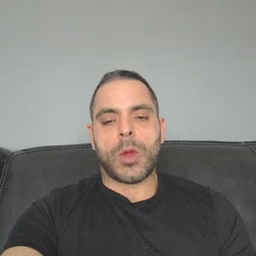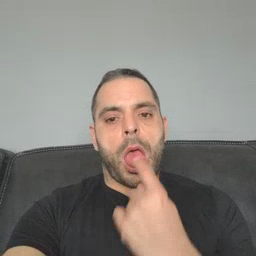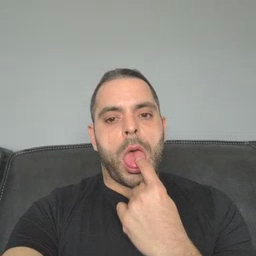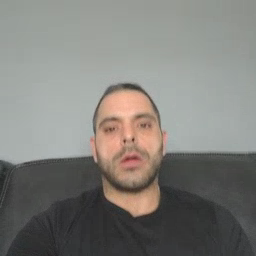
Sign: tongue